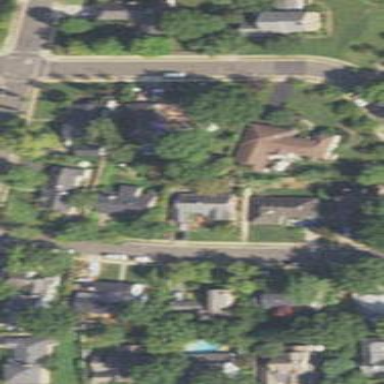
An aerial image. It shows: Sidewalk.